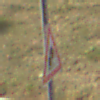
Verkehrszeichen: UnzureichendesLichtraumprofil
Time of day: MorningAfternoon
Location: Outdoor (Suburban)
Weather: Clear
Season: NotSpecified
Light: Natural